Question: I have used 'IsHighlighter' property of 'InkCanvas' to create highlighter tool .
In real life when we use highlighter it highlights on the top of our notebooks or books writing ,
but in 'InkCanvas' i am not able to highlight on the top of Ink which i have previously drawn .
I am creating application which have pen as well highlighter tool ,
now if i have to highlight some thing which i have drawin onto
'InkCanvas' using pen highliter goes down to Ink .

here highlighter is highlighting bellow my pen's drawing.
Any solutions?
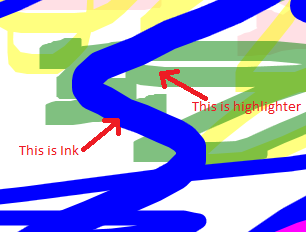
Answer: If you want to manipulate the ZOrder of strokes there is a workaround for that: <URL>
I am a bit disappointed by this; I'd expect the ability to move strokes on top. I even tried to manipulate the order of the Strokes in the StrokeCollection but to no avail.
So I found a more intuitive way: just do use the IsHighlighter property but instead make a DrawingAttributes object with a Transparent color:
'''
private DrawingAttributes _highLighter =
new DrawingAttributes {
Color = Color.FromArgb(128, 255, 255, 0),
IsHighlighter = false,
Width = 20, Height = 20
};
'''
The strokes with this color will be added on top just like a normal highlighter and when you switch back to a pen(cil) you will overwrite the highlights, just as in real life.